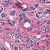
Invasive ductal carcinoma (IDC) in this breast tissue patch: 1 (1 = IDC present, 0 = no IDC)